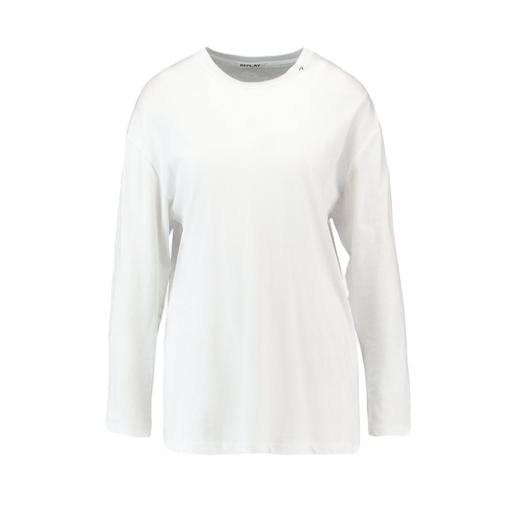
white long t-shirt, long t-shirt, white plus size mock-neck top only macy, white background